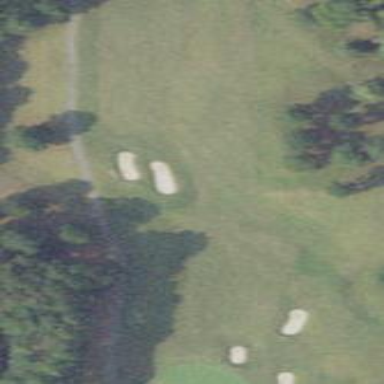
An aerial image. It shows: Golf fairway surrounded by grass.